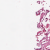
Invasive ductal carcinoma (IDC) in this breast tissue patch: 0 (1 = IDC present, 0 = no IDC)